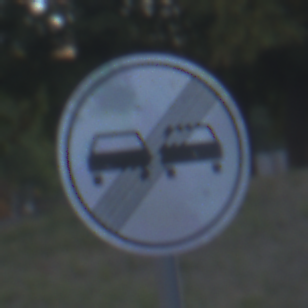
Verkehrszeichen: EndeUeberholverbot
Umgebung: Outdoor, Urban
Tageszeit: SunriseSunset
Wetter: Clear
Licht: Natural
Jahreszeit: NotSpecified
Kontrast: LowContrast